Question: I want to create an API service for a project. I'm creating this service with Sails.js. I pushed this Sails app on my dedicated server running with pm2.
My problem is that each 2 minutes I can't access to the data of my MongoDB database, running on my server. When I check the log I can see the connection open and 2 minutes later the logs say that the connection is ending.

And when I restart the app the service is working for a few times.
Anyone have an idea to resolve this problem ?
Thank you,
ADR.
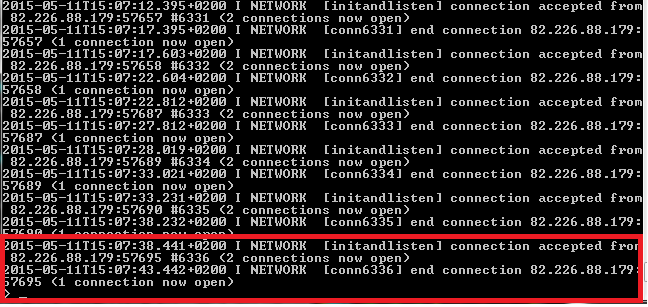
Answer: This is related to a known issues with connection time out. Here are the relevant links and fixes.
<URL>
<URL>